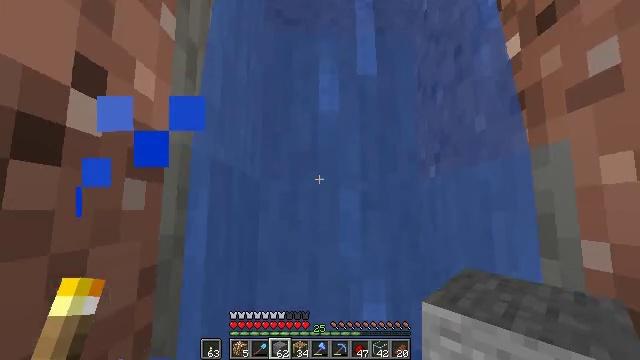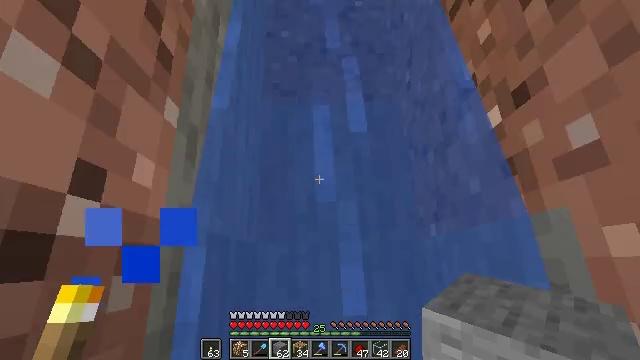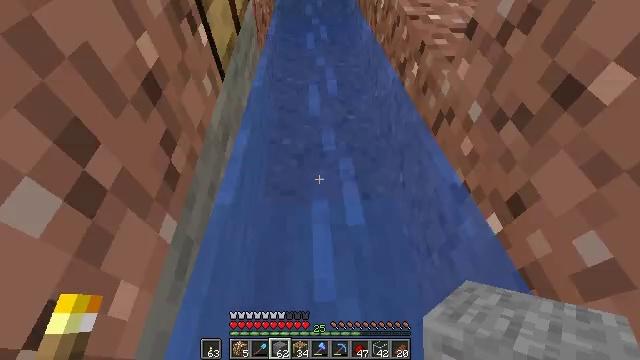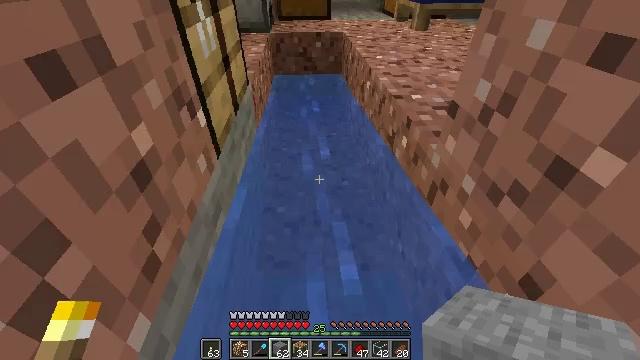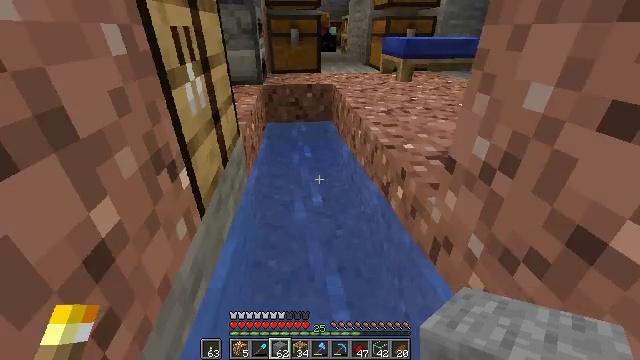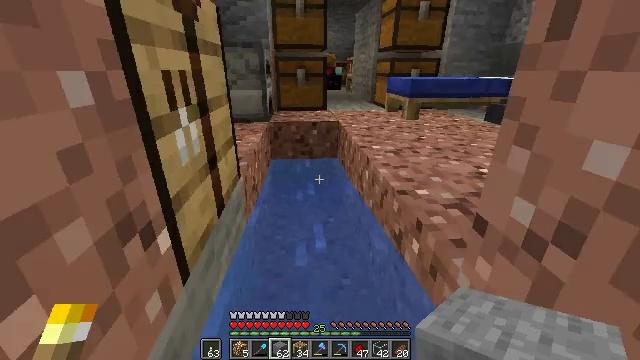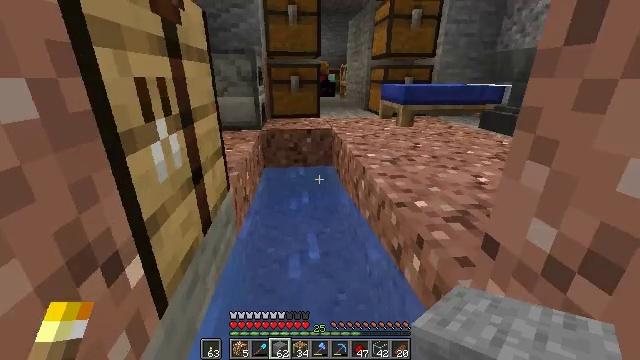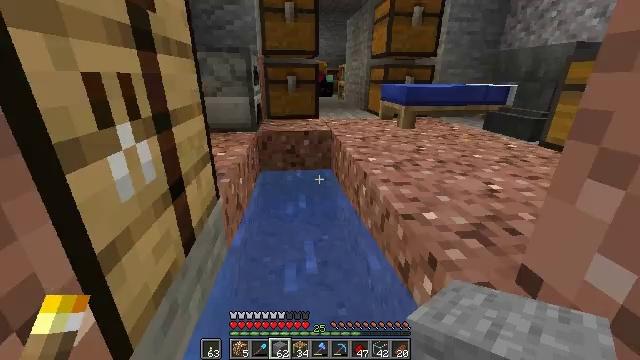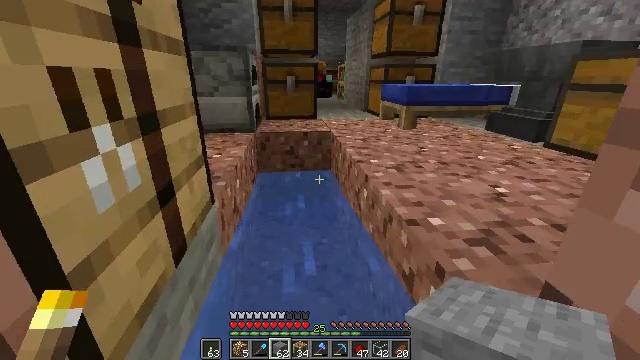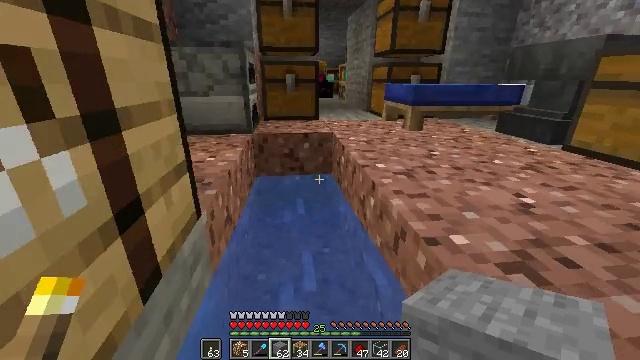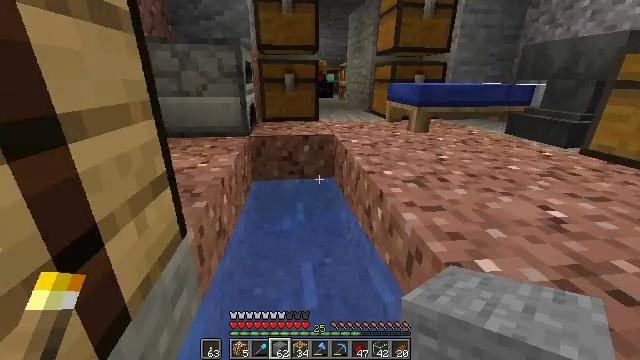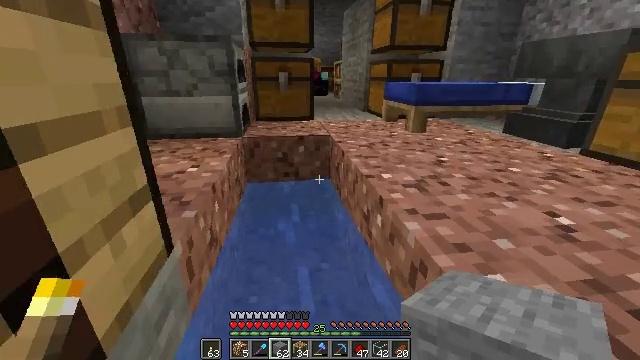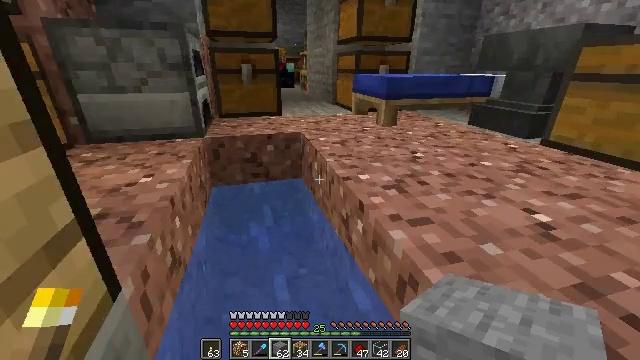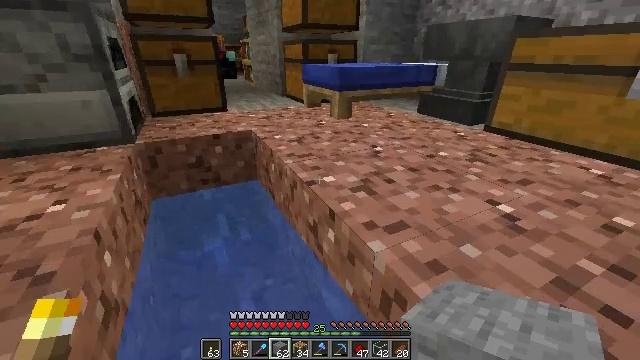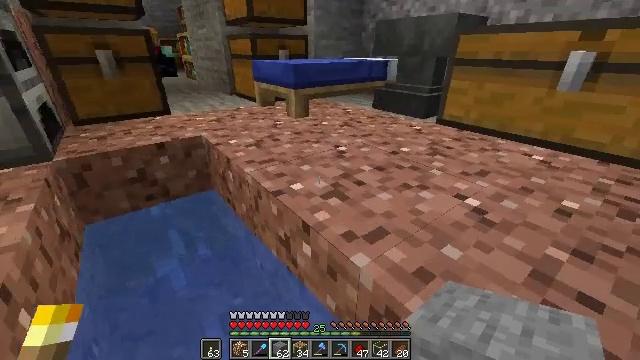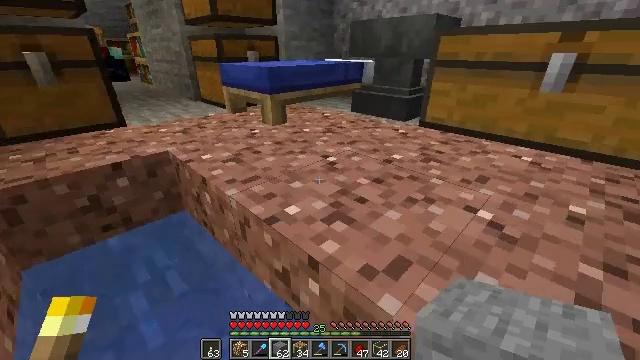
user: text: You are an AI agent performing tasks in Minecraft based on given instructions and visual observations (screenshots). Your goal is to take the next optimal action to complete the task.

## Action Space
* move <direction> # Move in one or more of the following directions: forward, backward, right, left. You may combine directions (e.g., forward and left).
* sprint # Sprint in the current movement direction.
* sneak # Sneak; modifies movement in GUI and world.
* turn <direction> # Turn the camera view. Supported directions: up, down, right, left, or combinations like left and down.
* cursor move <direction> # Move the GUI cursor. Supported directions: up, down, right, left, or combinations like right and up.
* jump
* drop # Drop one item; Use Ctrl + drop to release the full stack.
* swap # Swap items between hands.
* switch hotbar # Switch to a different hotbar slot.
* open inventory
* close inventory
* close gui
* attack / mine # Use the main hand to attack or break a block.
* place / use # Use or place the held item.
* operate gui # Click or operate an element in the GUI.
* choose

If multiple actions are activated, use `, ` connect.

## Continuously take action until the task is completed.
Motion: motion action
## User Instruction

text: Construct a comparator using a crafting table.
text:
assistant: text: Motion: move forward, turn right and up
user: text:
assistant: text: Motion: move forward, turn up
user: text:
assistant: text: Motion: move forward, turn right and up
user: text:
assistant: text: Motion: move forward, turn right and up
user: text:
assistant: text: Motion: move forward, turn left and up
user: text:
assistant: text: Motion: move forward, sprint, turn right and up
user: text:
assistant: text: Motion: move forward, sprint
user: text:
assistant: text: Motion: move forward, sprint
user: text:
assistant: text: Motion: move forward, sprint
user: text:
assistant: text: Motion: move forward
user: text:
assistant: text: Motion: move forward, turn right
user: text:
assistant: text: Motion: move forward, turn right and down
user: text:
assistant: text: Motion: move forward, turn right and down
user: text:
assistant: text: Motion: move forward, turn right
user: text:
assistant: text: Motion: move forward, turn right, jump
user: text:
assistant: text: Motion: move forward, turn right, jump
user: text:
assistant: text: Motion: move forward, turn right, jump
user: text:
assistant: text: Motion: move forward, turn right, jump
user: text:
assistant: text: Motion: move forward, turn right, jump
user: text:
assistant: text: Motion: move forward, turn right, jump
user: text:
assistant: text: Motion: move forward, turn right, jump
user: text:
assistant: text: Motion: move forward, turn right and up, jump
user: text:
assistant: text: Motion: move forward, jump
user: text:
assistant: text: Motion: move forward, jump
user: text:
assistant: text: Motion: move forward, jump
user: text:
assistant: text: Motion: move forward, jump
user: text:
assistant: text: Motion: move forward, jump
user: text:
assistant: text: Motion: move forward, jump
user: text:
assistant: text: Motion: move forward, jump
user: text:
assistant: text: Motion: move forward, jump